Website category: sports
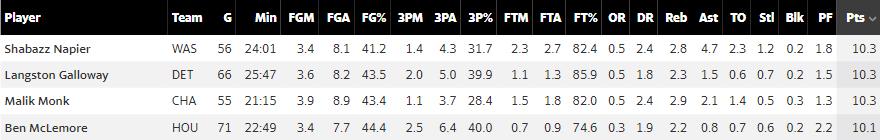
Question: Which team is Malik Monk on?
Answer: CHA

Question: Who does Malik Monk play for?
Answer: CHA

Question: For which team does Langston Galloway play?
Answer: DET

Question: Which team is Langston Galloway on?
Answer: DET

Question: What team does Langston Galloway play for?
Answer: DET

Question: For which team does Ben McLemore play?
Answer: HOU

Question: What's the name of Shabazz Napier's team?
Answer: WAS

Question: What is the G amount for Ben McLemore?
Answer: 71

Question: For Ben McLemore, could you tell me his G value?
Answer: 71

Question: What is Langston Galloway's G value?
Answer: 66

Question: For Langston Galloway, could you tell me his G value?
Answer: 66

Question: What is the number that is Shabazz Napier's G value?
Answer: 56

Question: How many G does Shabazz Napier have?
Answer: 56

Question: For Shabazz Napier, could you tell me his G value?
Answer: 56

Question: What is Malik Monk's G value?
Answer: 55

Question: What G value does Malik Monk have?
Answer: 55

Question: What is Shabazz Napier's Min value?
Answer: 24:01

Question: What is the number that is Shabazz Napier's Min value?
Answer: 24:01

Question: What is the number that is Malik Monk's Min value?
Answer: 21:15

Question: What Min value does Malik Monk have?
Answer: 21:15

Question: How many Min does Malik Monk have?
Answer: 21:15

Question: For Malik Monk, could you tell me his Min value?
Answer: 21:15

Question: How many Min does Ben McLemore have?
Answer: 22:49

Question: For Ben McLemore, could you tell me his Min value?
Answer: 22:49

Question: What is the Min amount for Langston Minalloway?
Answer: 25:47

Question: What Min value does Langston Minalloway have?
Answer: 25:47

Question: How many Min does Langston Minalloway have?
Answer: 25:47

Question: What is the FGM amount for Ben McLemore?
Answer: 3.4

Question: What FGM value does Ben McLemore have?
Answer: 3.4

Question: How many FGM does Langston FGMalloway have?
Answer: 3.6

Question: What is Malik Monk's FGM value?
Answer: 3.9

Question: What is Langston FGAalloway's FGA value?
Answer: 8.2

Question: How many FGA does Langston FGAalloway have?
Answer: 8.2

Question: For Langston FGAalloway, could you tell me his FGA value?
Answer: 8.2

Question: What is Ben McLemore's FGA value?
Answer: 7.7

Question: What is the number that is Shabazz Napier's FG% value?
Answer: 41.2

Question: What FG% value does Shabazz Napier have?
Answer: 41.2

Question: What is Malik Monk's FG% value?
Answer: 43.4

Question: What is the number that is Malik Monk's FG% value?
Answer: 43.4

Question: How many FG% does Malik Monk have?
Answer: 43.4

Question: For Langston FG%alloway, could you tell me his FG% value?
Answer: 43.5

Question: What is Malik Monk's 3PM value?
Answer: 1.1

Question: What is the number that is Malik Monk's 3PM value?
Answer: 1.1

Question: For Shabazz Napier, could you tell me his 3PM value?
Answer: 1.4

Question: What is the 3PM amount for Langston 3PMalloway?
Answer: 2.0

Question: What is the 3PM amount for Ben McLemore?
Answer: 2.5

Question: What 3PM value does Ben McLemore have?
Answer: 2.5

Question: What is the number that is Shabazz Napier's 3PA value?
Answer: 4.3

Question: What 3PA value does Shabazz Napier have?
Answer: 4.3

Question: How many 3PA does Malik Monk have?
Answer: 3.7

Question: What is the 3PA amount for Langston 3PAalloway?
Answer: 5.0

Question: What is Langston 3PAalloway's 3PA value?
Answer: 5.0

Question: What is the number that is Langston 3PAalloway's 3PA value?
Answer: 5.0

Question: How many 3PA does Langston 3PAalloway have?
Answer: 5.0

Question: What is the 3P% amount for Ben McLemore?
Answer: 40.0

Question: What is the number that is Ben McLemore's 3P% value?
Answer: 40.0

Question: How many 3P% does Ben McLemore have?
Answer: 40.0

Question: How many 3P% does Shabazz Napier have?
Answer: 31.7

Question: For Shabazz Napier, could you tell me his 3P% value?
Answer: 31.7

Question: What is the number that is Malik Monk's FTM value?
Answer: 1.5

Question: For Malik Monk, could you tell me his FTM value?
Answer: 1.5

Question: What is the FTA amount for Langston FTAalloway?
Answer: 1.3

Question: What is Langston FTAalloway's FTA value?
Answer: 1.3

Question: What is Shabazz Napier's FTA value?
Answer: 2.7